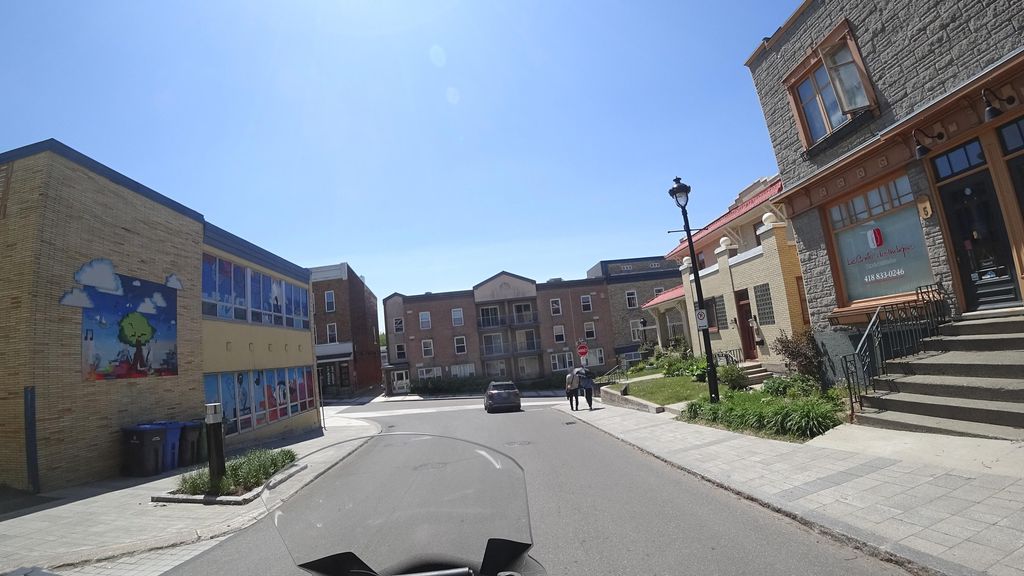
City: quebec_city